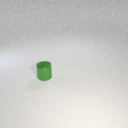
small green metal cylinder